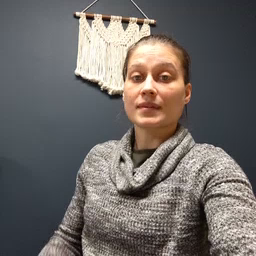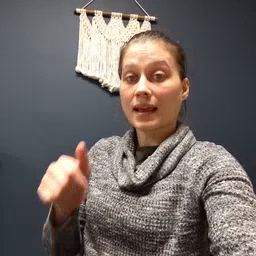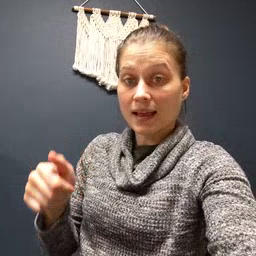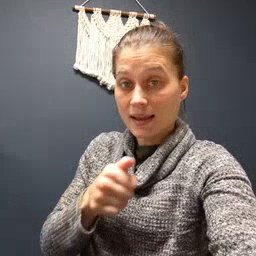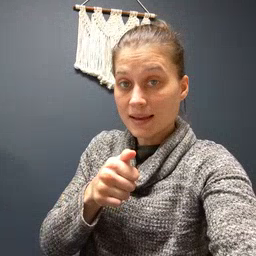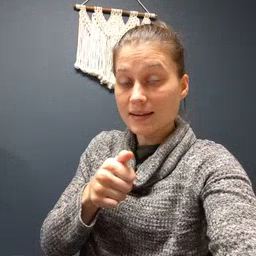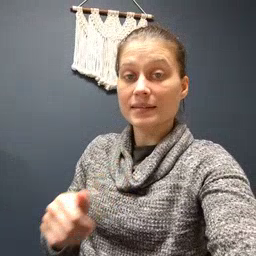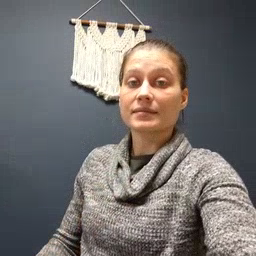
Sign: hide